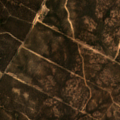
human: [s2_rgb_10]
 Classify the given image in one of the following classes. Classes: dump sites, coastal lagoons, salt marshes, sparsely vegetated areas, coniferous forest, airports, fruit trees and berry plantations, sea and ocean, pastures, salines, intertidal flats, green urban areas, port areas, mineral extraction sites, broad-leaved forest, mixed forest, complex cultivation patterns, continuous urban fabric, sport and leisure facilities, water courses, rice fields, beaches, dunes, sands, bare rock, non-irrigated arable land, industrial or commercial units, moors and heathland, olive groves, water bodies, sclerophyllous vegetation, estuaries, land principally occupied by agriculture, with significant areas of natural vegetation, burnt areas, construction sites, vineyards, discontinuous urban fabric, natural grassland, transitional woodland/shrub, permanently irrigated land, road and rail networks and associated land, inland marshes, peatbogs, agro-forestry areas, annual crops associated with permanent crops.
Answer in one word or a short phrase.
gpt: vineyards, broad-leaved forest